Question: What item is shown?
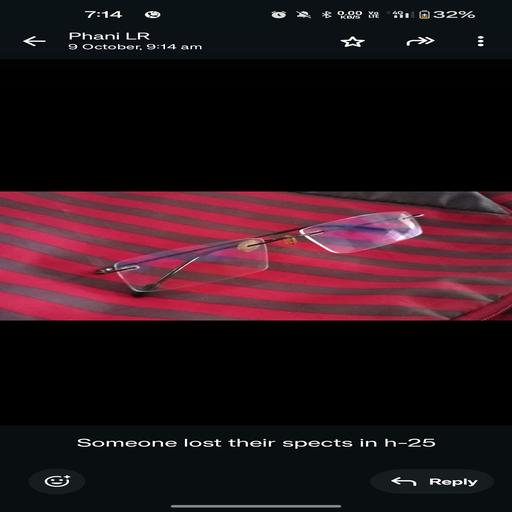
Answer: Spects/Glasses